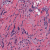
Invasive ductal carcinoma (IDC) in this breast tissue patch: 1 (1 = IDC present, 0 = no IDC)